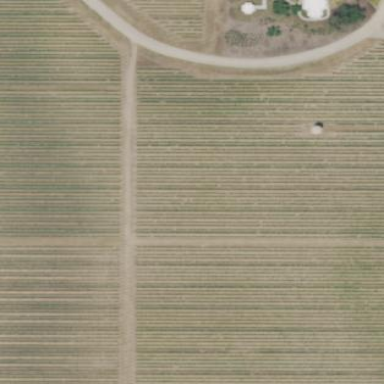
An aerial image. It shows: Vineyard growing grapes.